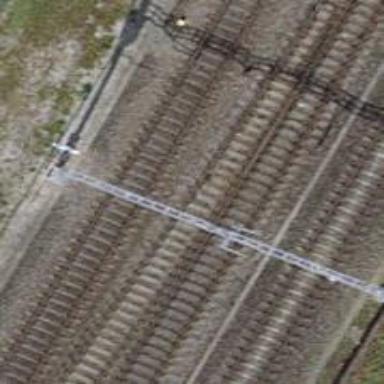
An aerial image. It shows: Siding railway track with electrified contact line.